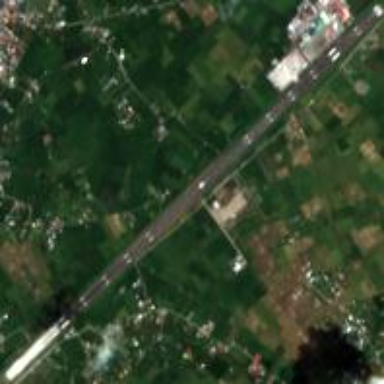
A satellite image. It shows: Runway in airport area.